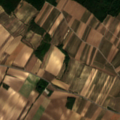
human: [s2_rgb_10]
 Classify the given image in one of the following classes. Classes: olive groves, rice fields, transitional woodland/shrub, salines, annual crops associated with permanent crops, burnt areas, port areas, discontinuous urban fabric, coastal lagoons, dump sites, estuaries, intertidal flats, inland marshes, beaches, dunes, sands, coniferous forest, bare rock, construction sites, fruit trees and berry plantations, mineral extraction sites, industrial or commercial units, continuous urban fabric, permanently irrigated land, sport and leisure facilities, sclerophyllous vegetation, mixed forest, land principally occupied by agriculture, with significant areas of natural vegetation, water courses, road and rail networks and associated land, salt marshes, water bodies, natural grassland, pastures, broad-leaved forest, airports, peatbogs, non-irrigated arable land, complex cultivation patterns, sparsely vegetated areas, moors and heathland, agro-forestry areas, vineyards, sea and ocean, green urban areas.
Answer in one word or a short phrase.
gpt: non-irrigated arable land, vineyards, broad-leaved forest